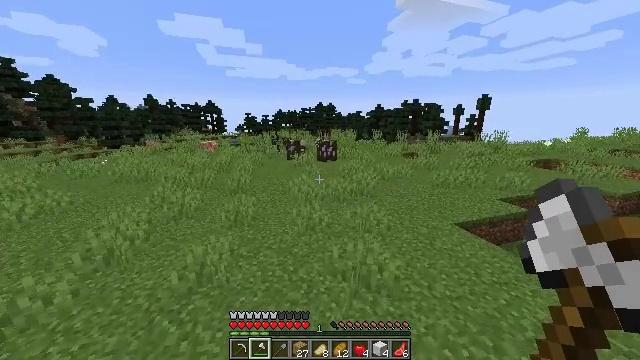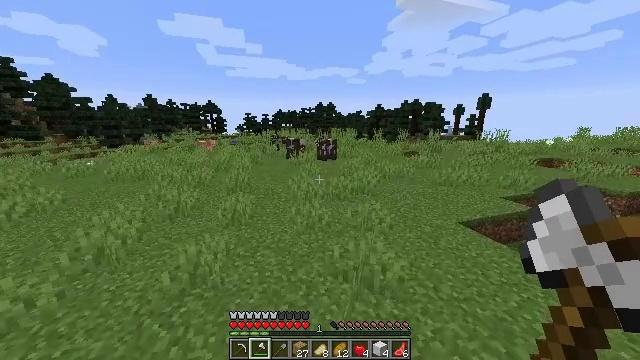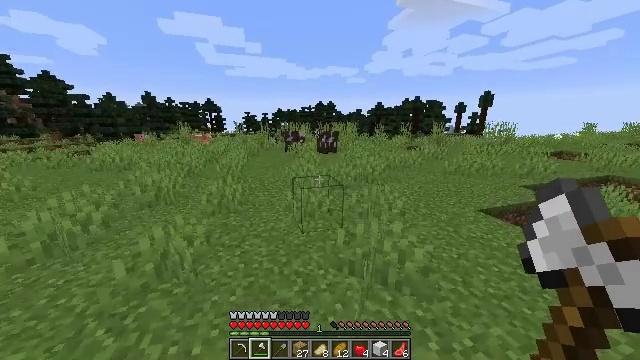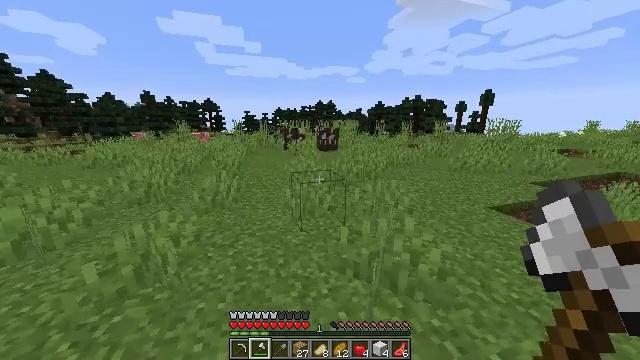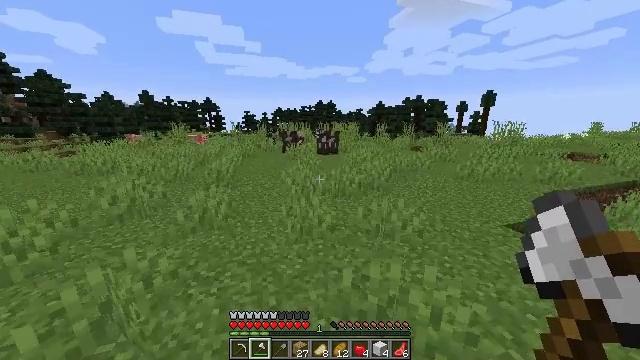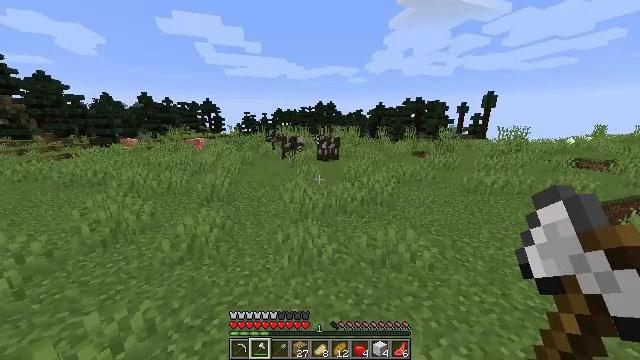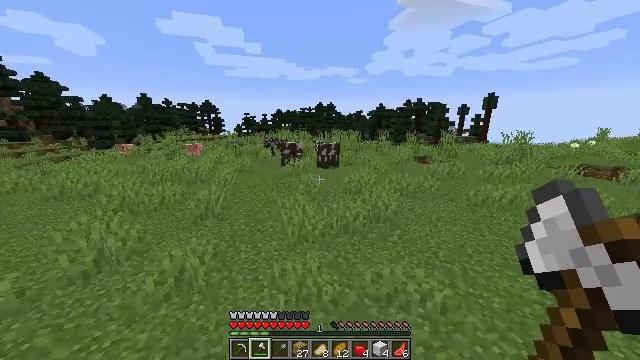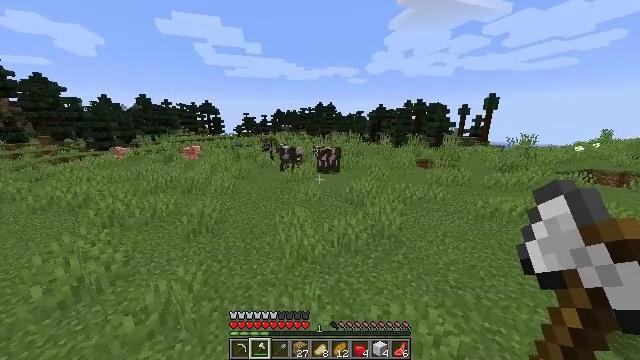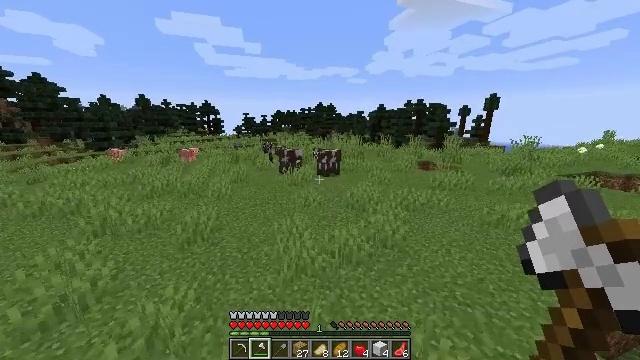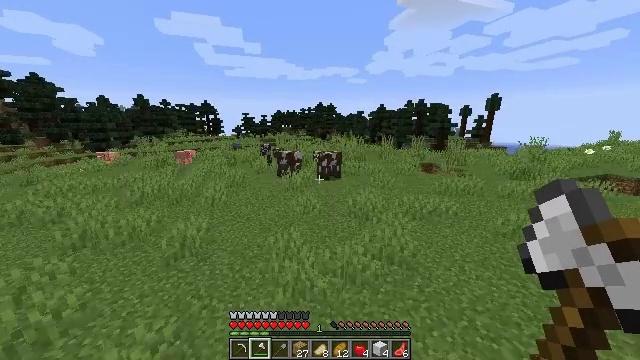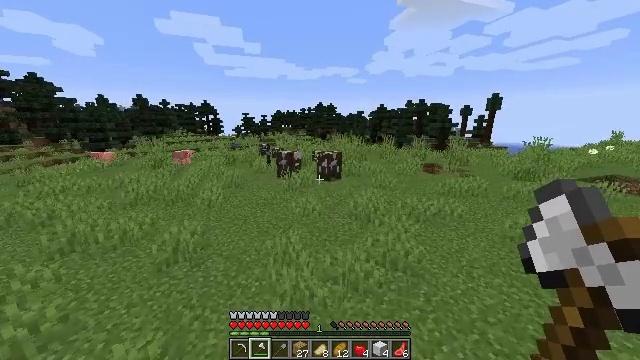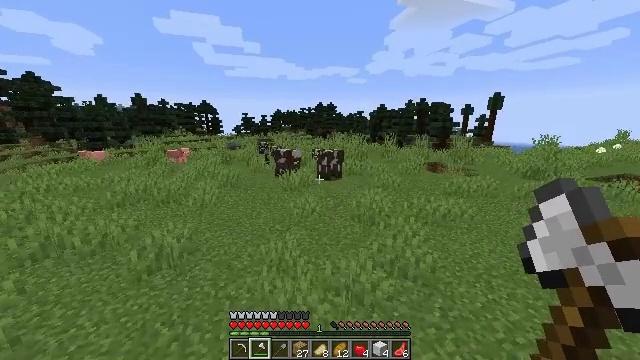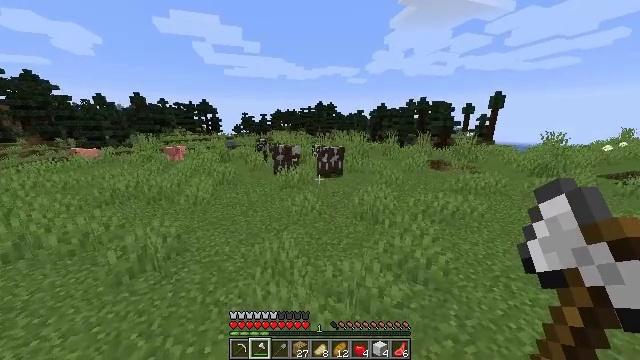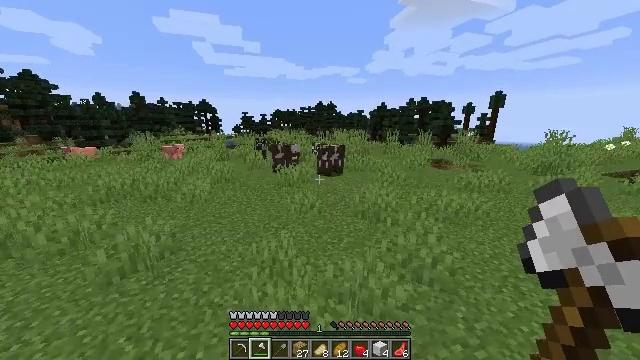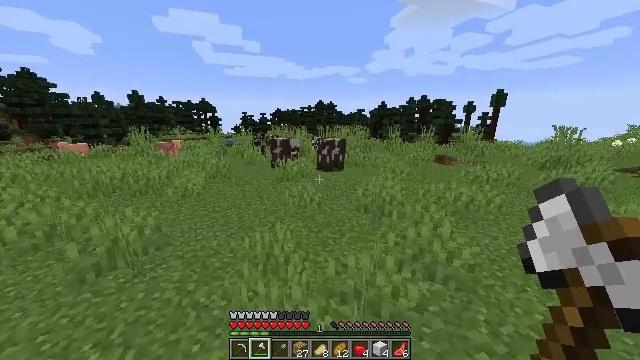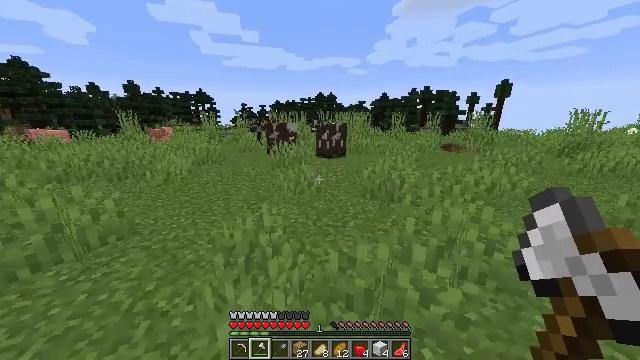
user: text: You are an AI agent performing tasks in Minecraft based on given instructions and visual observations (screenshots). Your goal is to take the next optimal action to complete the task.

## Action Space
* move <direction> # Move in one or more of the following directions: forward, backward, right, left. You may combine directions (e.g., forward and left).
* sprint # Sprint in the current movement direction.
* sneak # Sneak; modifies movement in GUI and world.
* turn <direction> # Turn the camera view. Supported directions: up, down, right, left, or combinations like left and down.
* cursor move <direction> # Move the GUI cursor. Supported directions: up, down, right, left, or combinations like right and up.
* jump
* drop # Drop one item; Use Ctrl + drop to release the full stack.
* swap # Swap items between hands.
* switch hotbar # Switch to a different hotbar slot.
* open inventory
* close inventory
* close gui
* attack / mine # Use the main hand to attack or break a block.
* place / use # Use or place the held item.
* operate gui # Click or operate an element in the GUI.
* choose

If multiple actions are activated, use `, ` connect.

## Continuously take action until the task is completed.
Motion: motion action
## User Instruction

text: Hunt animals.
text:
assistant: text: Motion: move forward, sprint, jump
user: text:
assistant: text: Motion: move forward, sprint, jump
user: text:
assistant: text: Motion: move forward, sprint, jump
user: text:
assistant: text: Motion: move forward, sprint, jump
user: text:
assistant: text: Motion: move forward, sprint, jump
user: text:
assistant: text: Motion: move forward, sprint, jump
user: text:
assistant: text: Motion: move forward, sprint, jump
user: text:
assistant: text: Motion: move forward, sprint, jump
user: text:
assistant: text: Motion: move forward, sprint, jump
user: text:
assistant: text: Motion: move forward, sprint, jump
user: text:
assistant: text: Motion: move forward, sprint, jump
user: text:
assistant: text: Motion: move forward, sprint, jump
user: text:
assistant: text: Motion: move forward, sprint, jump
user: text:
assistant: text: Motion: move forward, sprint, jump
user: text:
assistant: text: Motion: move forward, sprint, turn down, jump
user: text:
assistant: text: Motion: move forward, sprint, turn down, jump
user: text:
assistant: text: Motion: move forward, sprint, turn down, jump
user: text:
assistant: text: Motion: move forward, sprint, jump
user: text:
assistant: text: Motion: move forward, sprint, jump
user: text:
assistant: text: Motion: move forward, sprint, jump
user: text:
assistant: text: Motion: move forward, sprint, jump
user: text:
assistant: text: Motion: move forward, sprint, jump
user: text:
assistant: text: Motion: move forward, sprint, jump
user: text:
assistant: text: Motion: move forward, sprint, jump
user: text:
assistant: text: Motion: move forward, sprint, turn down, jump
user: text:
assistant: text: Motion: move forward, sprint, turn down, jump
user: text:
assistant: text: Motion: move forward, sprint, turn down, jump
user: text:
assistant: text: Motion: move forward, sprint, turn down, jump
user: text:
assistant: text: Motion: move forward, sprint, jump
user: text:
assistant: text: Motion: move forward, sprint, turn down, jump